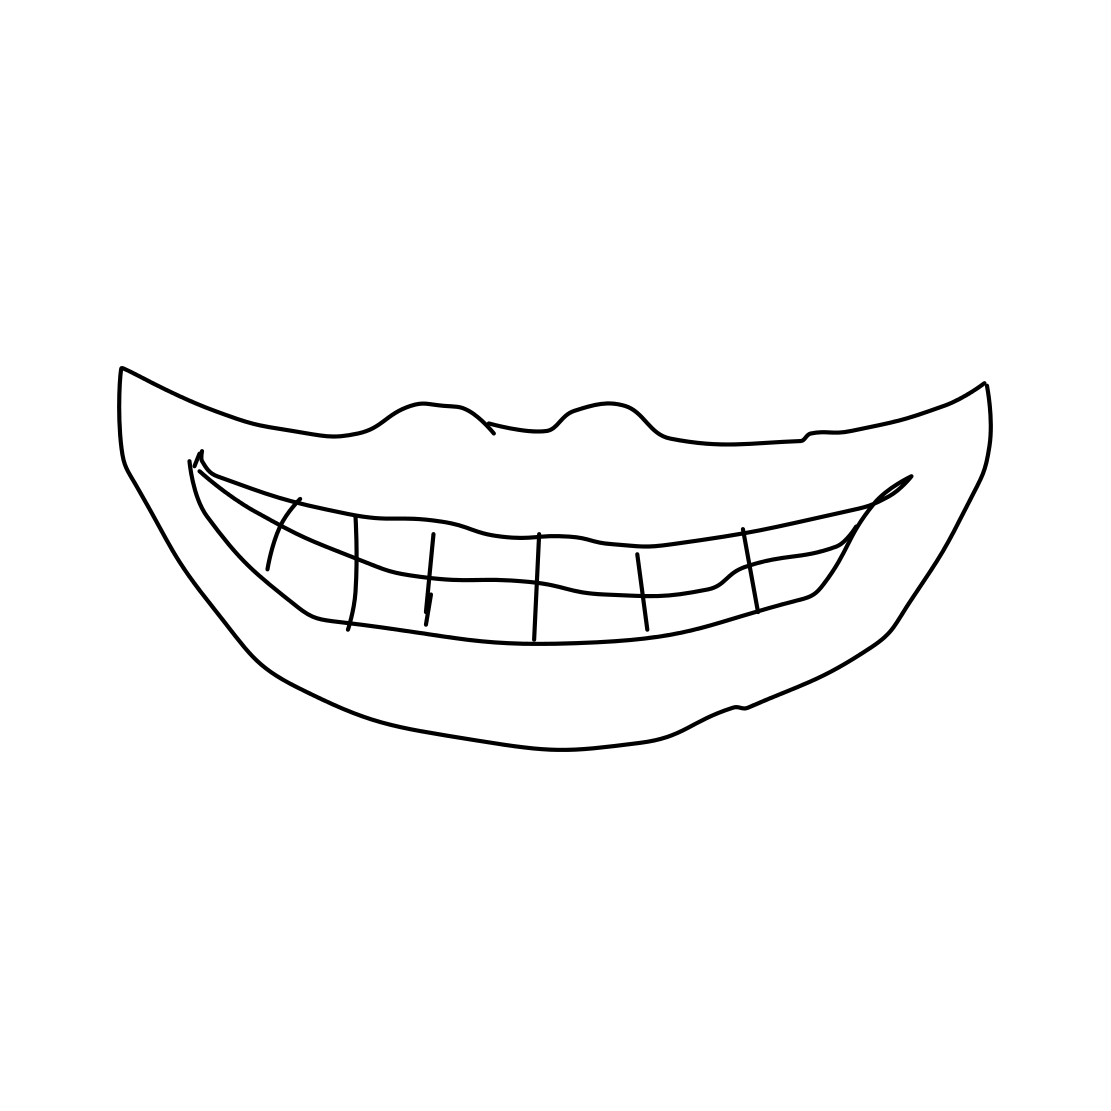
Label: mouth